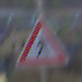
Verkehrszeichen: FussgaengerRechts
Umgebung: Outdoor, Urban
Tageszeit: MorningAfternoon
Wetter: PartlyCloudy
Licht: Natural
Jahreszeit: NotSpecified
Kontrast: MediumContrast